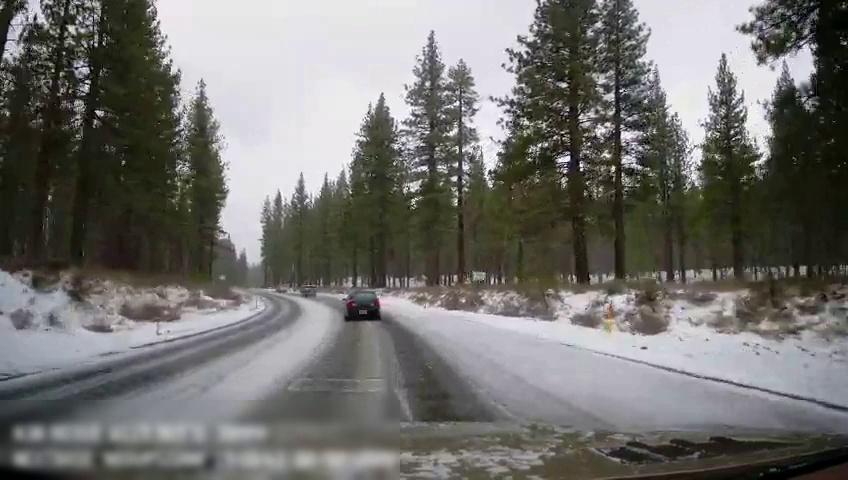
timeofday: Day
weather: Snowy
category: Drivable Space
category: Vehicles | Car
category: Vehicles | Car
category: Vehicles | Car
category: Traffic | Signs